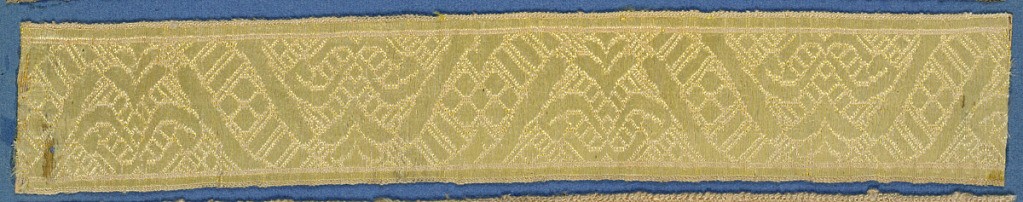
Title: Trimming
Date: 19th century
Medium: silk Technique: woven
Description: Ivory, pink and yellow trimming fragment in a design of leaf motifs placed alternately up and down and separated by a curving band ornamented with flowers.